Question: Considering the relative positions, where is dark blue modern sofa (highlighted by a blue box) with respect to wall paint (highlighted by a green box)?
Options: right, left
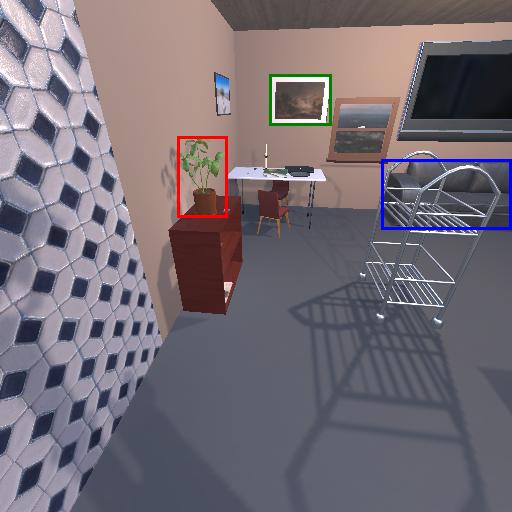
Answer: right